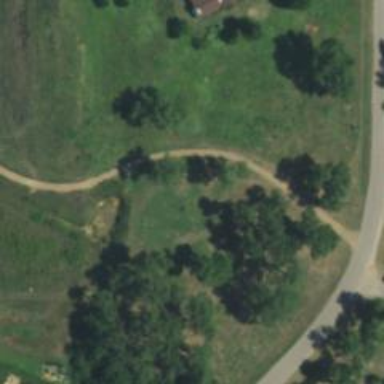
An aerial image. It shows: Golf cartpath that is also road path.